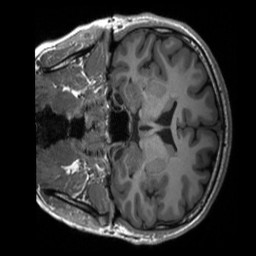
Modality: T1w
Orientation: coronal
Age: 22
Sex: male
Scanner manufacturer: siemens
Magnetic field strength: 3 T
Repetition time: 2.3 s
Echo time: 0.00232 s